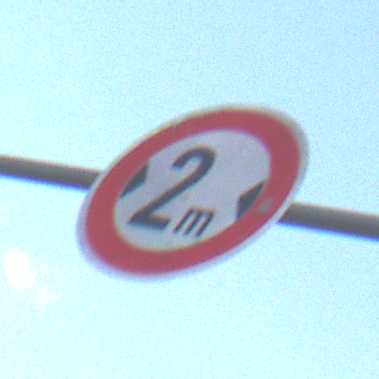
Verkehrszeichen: TatsaechlicheBreite2
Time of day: SunriseSunset
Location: Outdoor (Nature)
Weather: PartlyCloudy
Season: NotSpecified
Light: Natural